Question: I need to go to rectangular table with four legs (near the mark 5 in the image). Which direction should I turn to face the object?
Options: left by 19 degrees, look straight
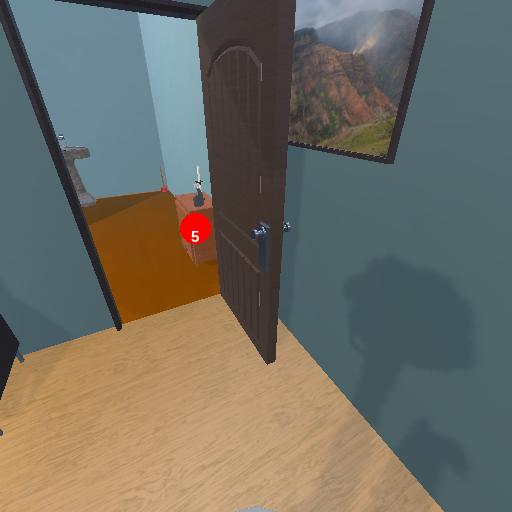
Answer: left by 19 degrees